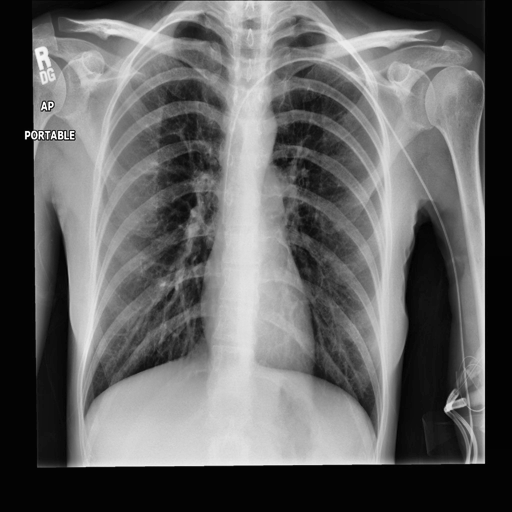
Finding: NORMAL